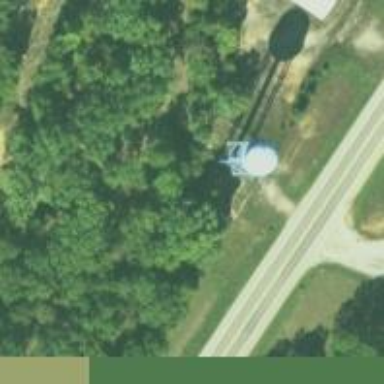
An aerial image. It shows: Water tower that is man-made.